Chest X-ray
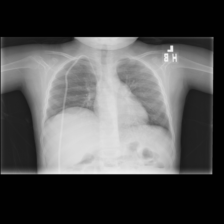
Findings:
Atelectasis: negative
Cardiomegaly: negative
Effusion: negative
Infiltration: negative
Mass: negative
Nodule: negative
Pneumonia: positive
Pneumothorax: negative
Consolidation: negative
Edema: negative
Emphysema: negative
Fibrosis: negative
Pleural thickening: negative
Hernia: negative